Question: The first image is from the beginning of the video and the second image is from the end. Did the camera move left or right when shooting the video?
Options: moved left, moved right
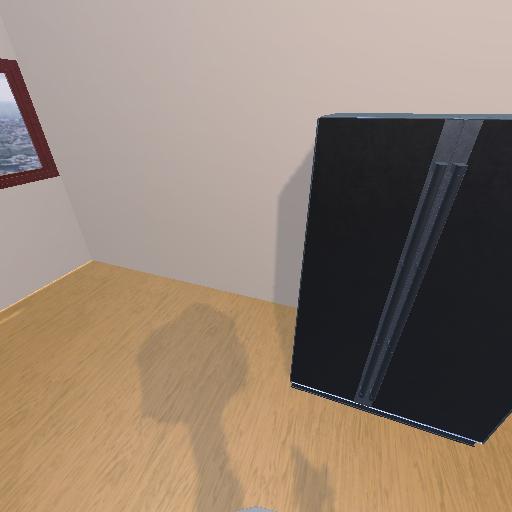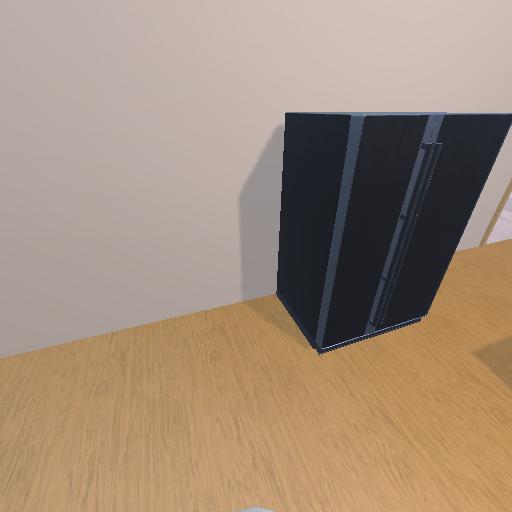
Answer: moved left